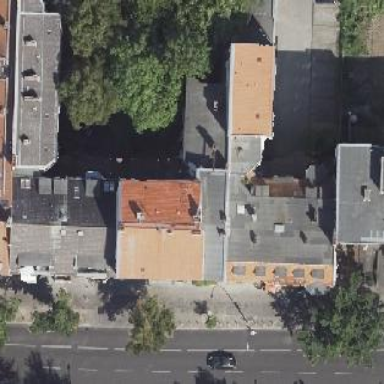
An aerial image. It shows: Apartment building with double saltbox roof shape.